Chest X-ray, PA view. Patient: 38 years old, sex F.
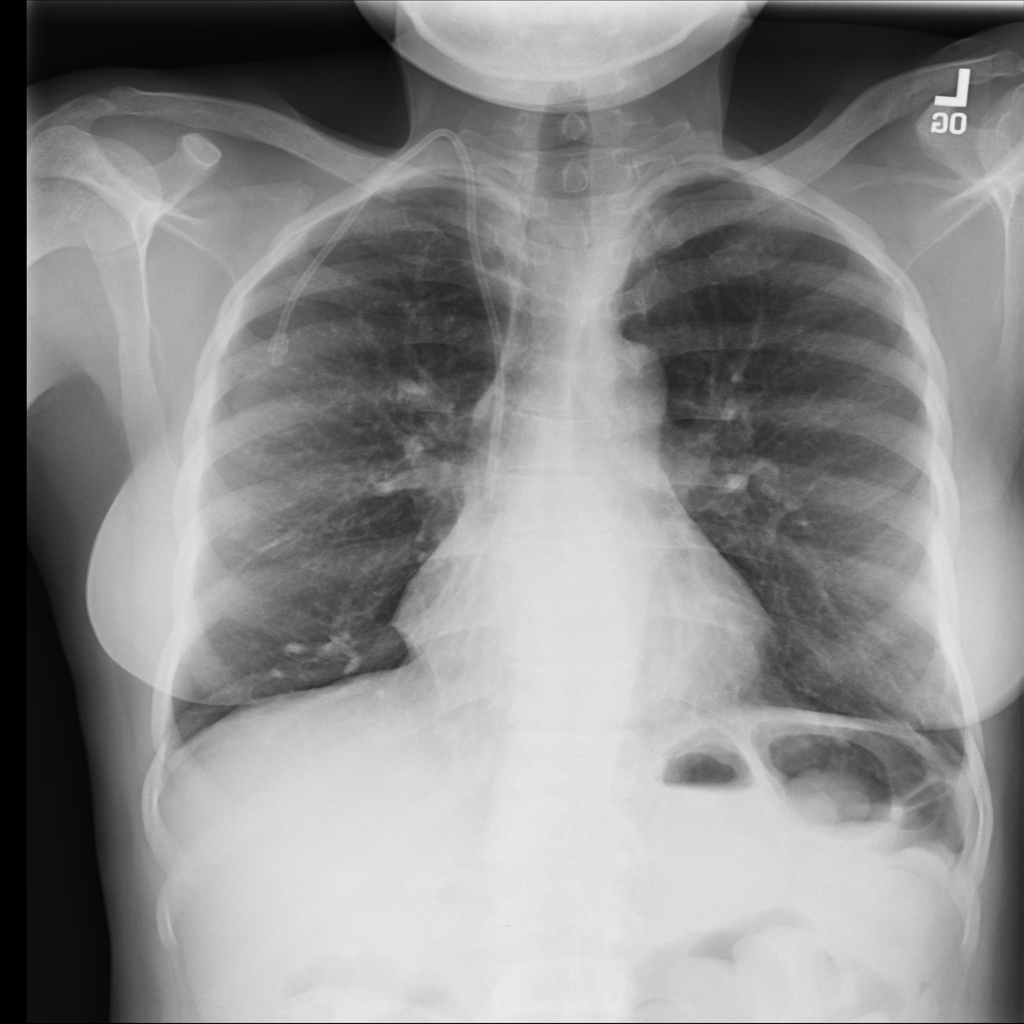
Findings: No Finding